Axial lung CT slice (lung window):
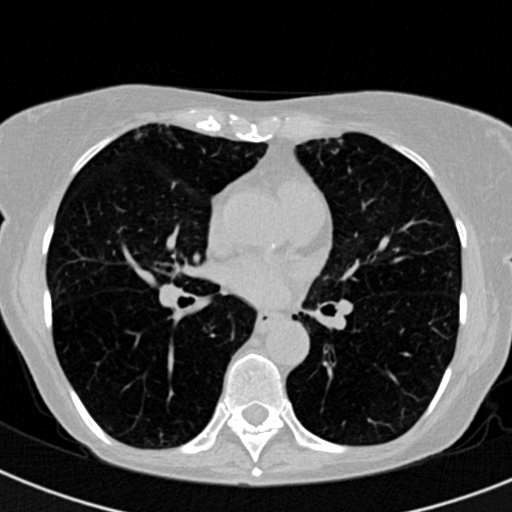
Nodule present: no